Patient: sex M, age 71
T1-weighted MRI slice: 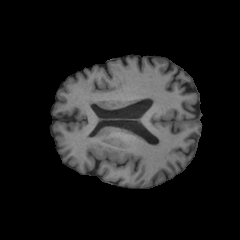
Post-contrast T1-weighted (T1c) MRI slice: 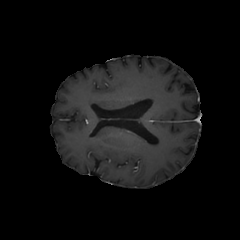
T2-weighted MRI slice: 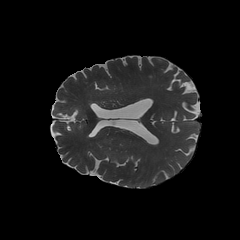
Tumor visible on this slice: no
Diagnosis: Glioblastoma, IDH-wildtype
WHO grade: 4